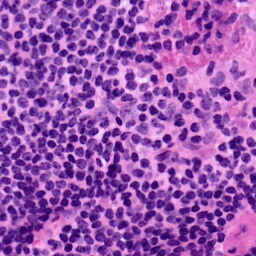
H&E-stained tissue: LymphNode